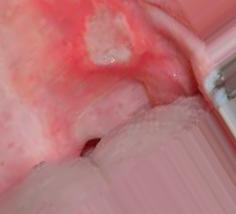
Condition: Mouth Ulcer